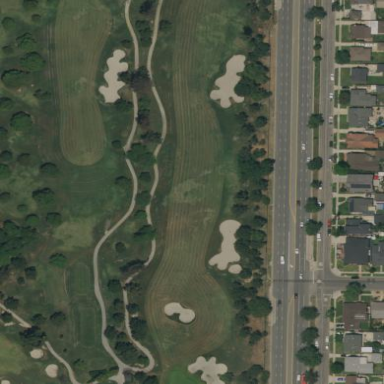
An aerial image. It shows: Golf fairway surrounded by grass.